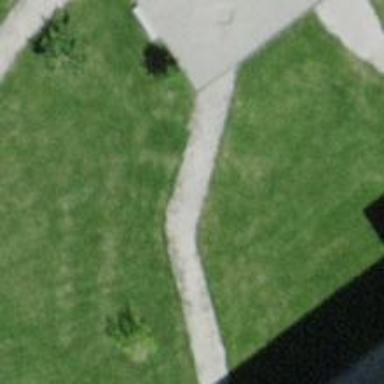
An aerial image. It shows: Path surfaced with fine gravel.